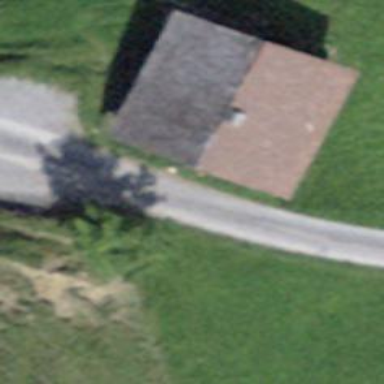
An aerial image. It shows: Cabin is depicted in the image.